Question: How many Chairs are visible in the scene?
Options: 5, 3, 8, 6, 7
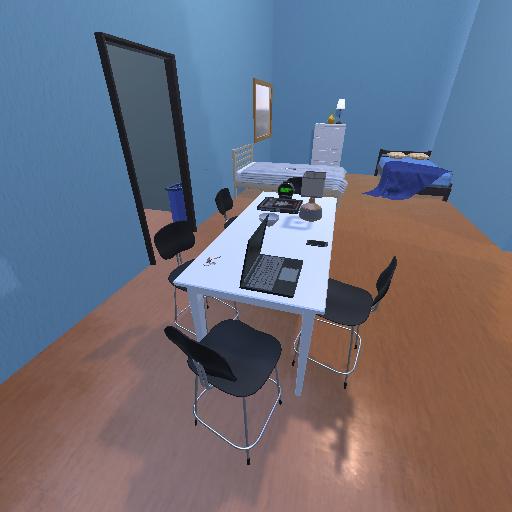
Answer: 5